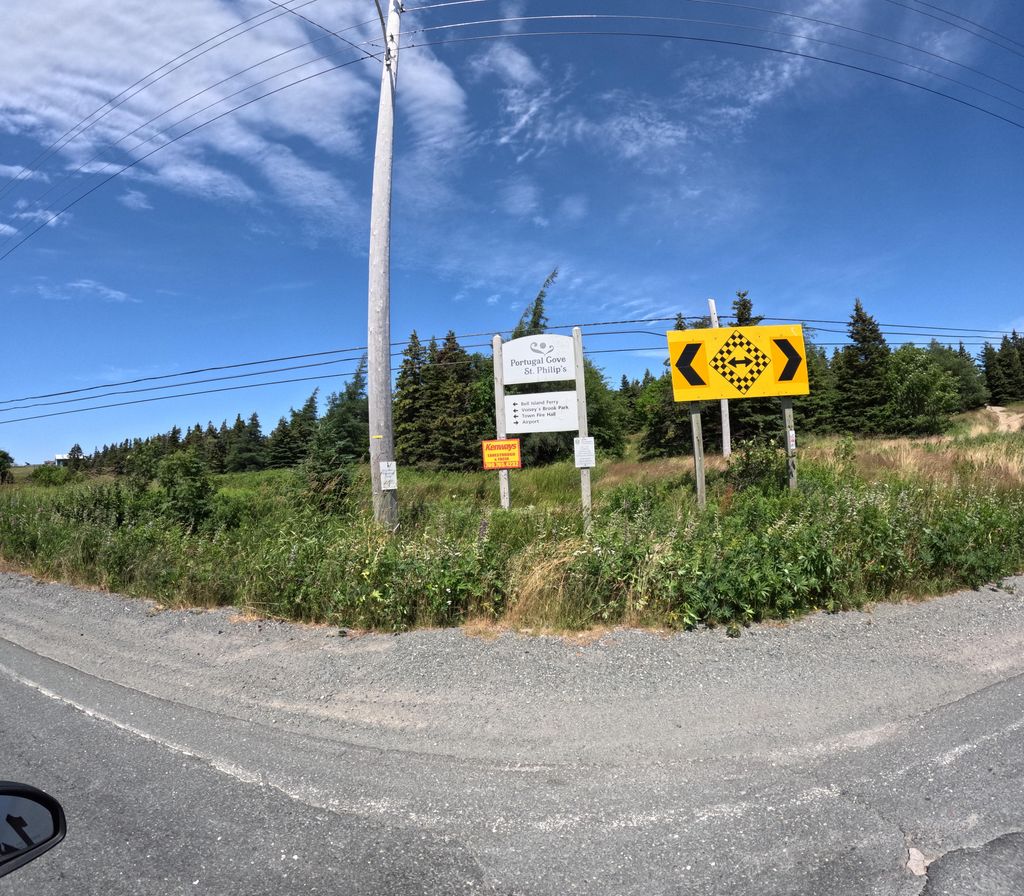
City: st_johns